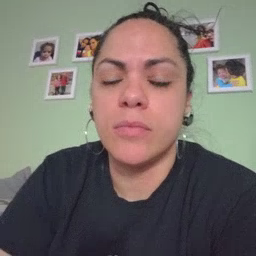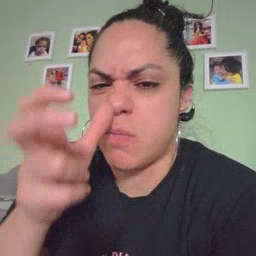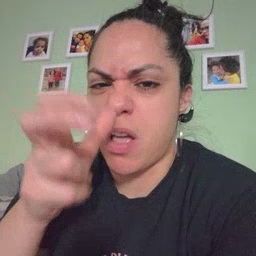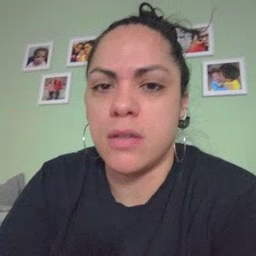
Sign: bug